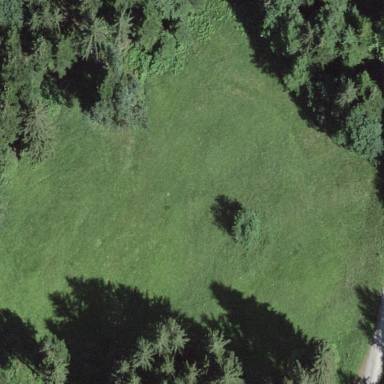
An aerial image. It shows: Beautiful meadow.